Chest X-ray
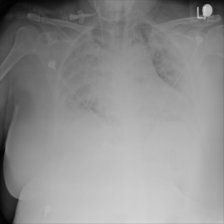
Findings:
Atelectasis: negative
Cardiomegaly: negative
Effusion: negative
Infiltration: negative
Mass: negative
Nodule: negative
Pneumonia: negative
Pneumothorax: negative
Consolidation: negative
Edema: negative
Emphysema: negative
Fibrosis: negative
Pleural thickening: negative
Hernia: negative